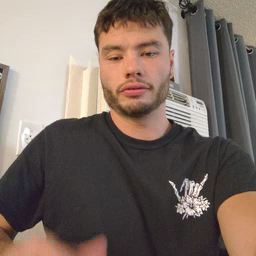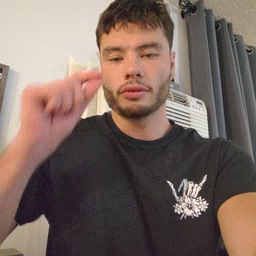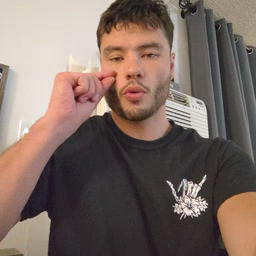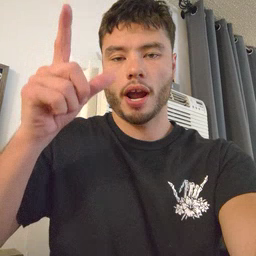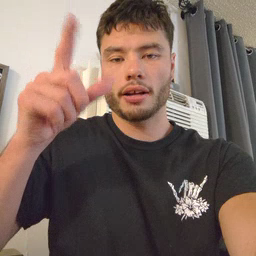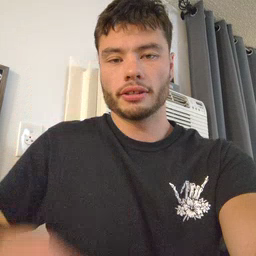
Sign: awake